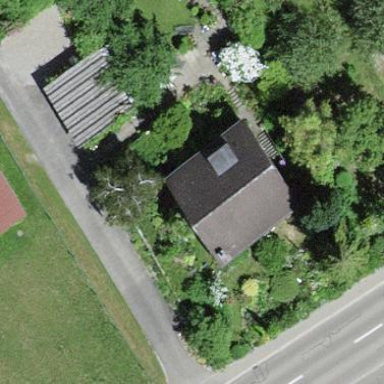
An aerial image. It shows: Residential building.